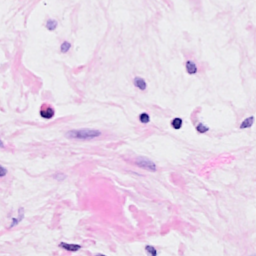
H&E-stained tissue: Breast